Question: Given some known input values and observed outputs, determine how many possible combinations exist for the unknown inputs that would produce the same outputs.
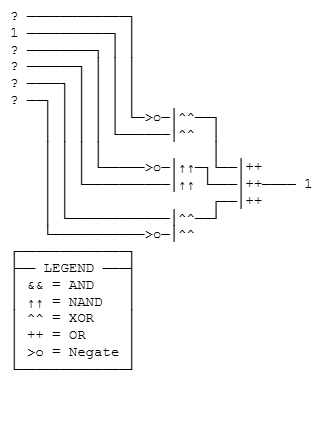
Answer: 28